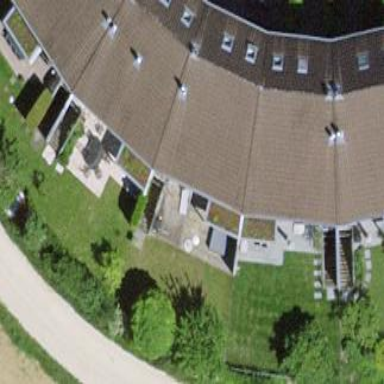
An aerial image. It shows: Simple and straightforward house.